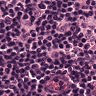
Metastatic tissue present: no